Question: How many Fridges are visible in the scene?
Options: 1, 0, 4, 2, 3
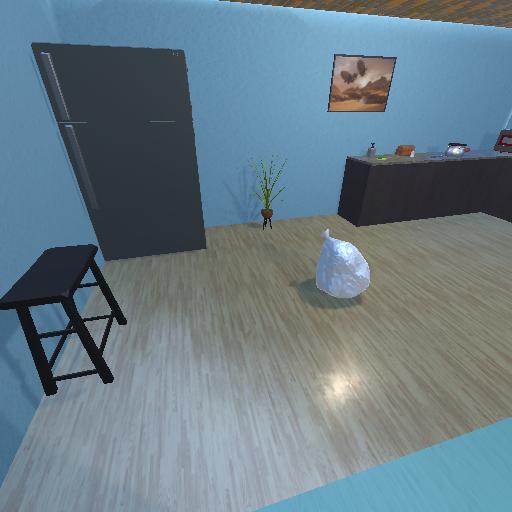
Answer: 1